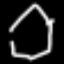
Label: octagon